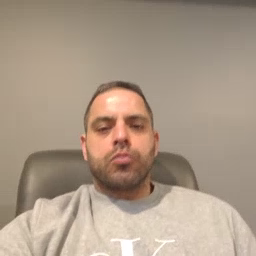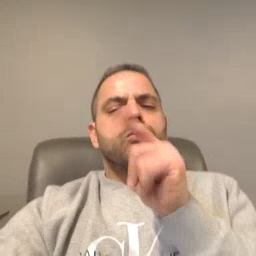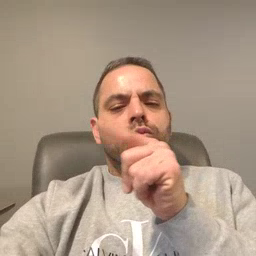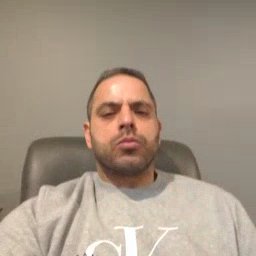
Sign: who